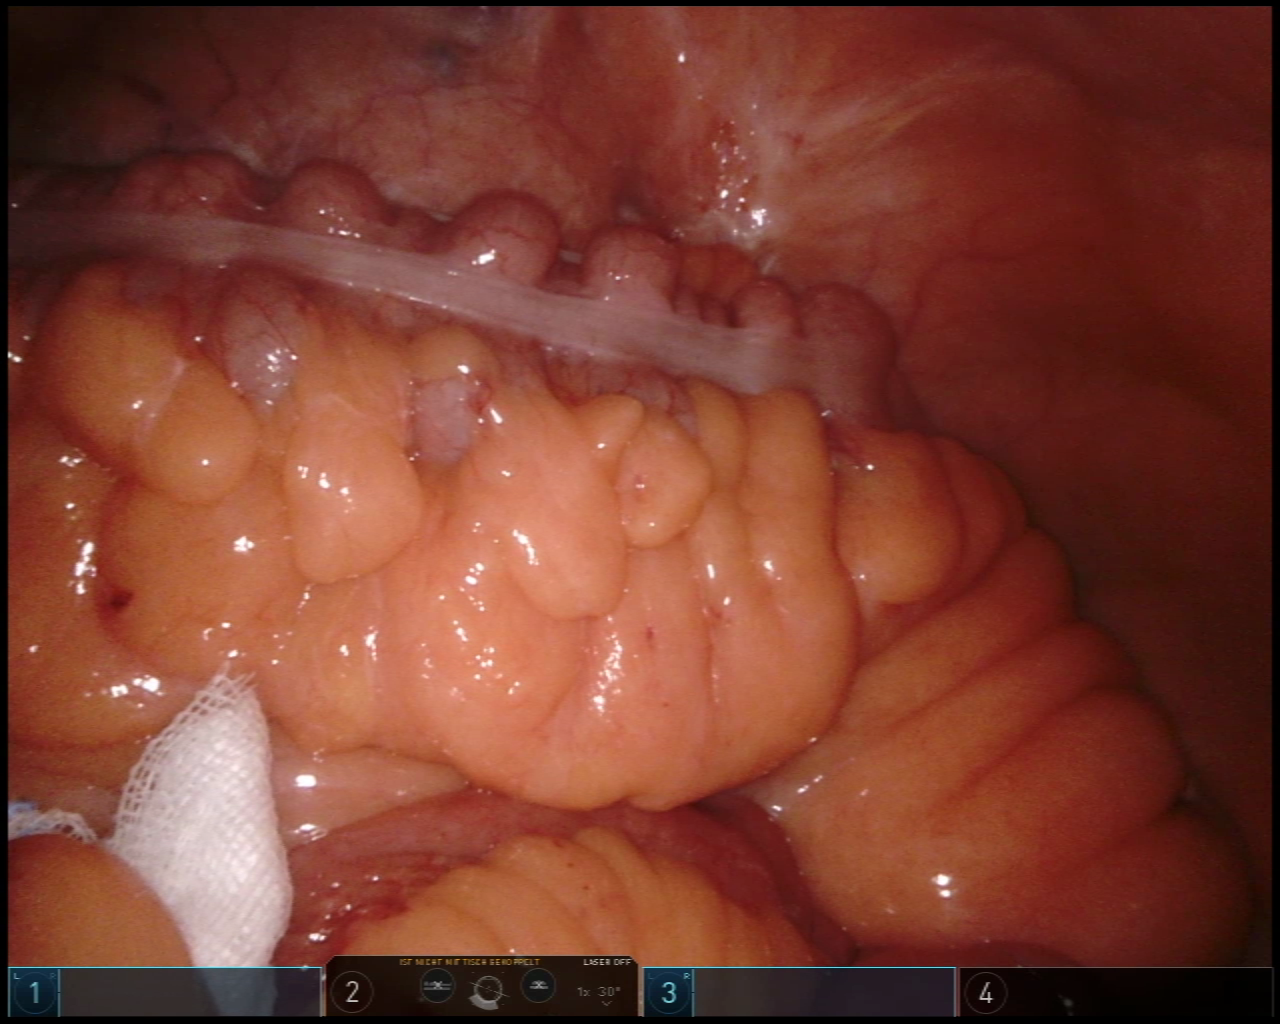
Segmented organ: colon
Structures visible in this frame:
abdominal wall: yes
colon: yes
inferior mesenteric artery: no
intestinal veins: no
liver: no
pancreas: no
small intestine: yes
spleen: no
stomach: no
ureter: no
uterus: no
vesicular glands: no